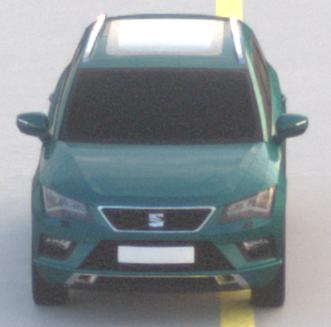
Make: SEAT
Model: Ateca 1.0 TSI Ecomotive
Detailed model: Ateca (5FP)
Model produced from: 2016/08
Model produced until: 2018/08
Doors: 5
Color: blue
Road condition: dry road
Daytime: sunrise or sunset
Contrast: medium contrast